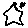
Label: star